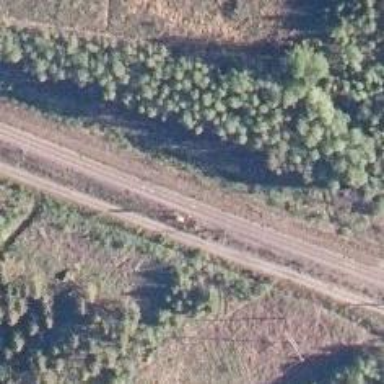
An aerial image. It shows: Railway signal.